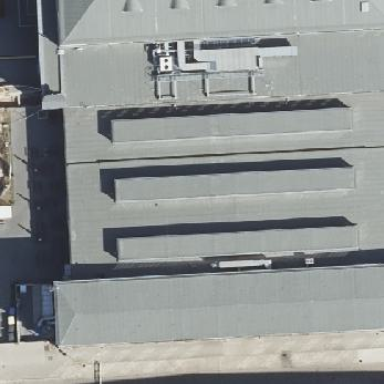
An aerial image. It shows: Industrial building.